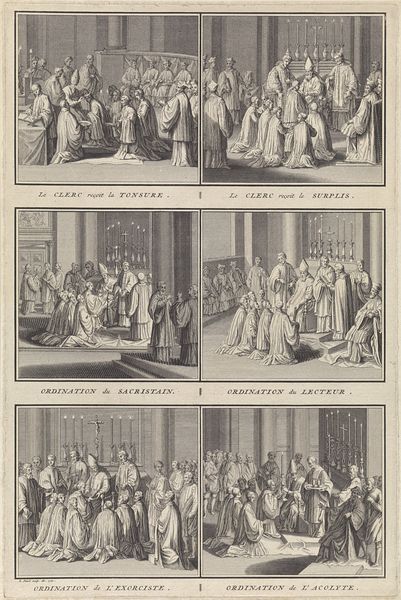
Titel: Wijding van mensen binnen de rooms-katholieke kerk
Künstler: Bernard Picart
Standort: Amsterdam
Institution: Rijksmuseum
Schlagwörter: grafik, papst, kerzen, dom, chapeau, priester, christ, robe, candélabre, toge, croquis, colonnes, dessin, eglise, jésus, croix, religion, uniforme, ddd, bougie, priere, pretre, lecteur, évêque, religieux, vignettes, narration, #französisch